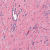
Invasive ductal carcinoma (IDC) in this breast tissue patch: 0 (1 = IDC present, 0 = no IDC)